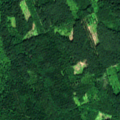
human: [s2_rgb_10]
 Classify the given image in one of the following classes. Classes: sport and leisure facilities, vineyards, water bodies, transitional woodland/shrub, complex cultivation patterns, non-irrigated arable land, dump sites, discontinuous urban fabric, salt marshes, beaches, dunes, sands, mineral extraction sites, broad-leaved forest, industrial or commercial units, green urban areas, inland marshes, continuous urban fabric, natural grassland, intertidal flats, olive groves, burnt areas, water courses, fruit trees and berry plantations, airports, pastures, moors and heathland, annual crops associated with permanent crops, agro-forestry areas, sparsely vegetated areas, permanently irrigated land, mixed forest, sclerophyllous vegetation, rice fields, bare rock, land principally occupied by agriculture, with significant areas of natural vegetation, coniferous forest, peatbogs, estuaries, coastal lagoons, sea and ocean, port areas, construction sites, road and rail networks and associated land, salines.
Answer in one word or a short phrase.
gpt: broad-leaved forest, coniferous forest, mixed forest, transitional woodland/shrub